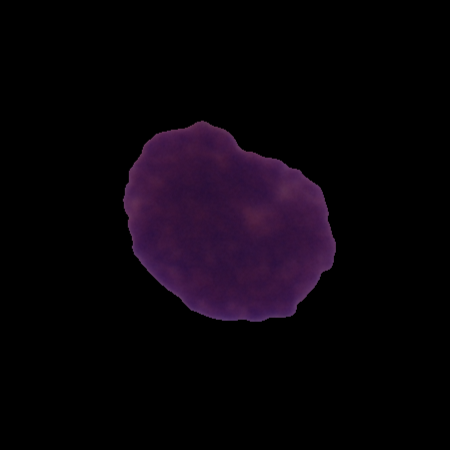
Label: cancer